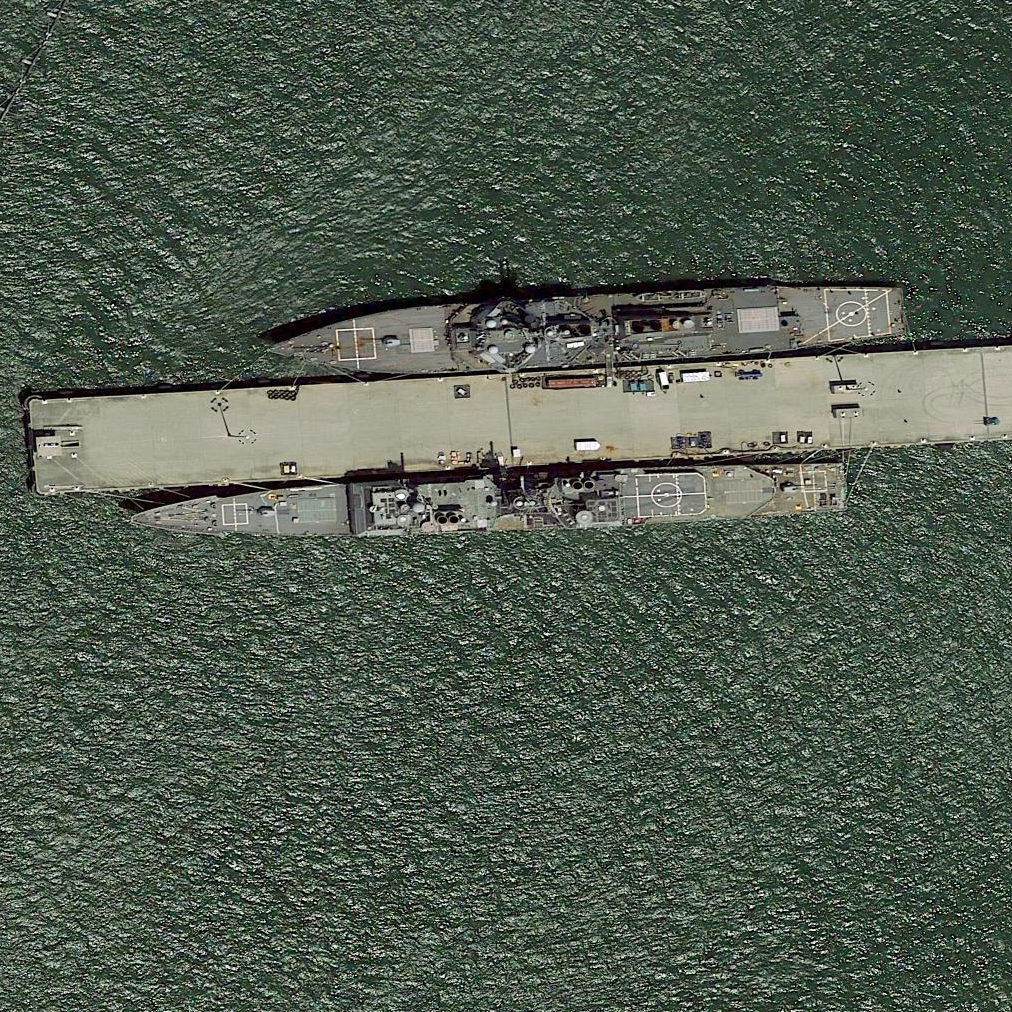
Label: cruiser